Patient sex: M
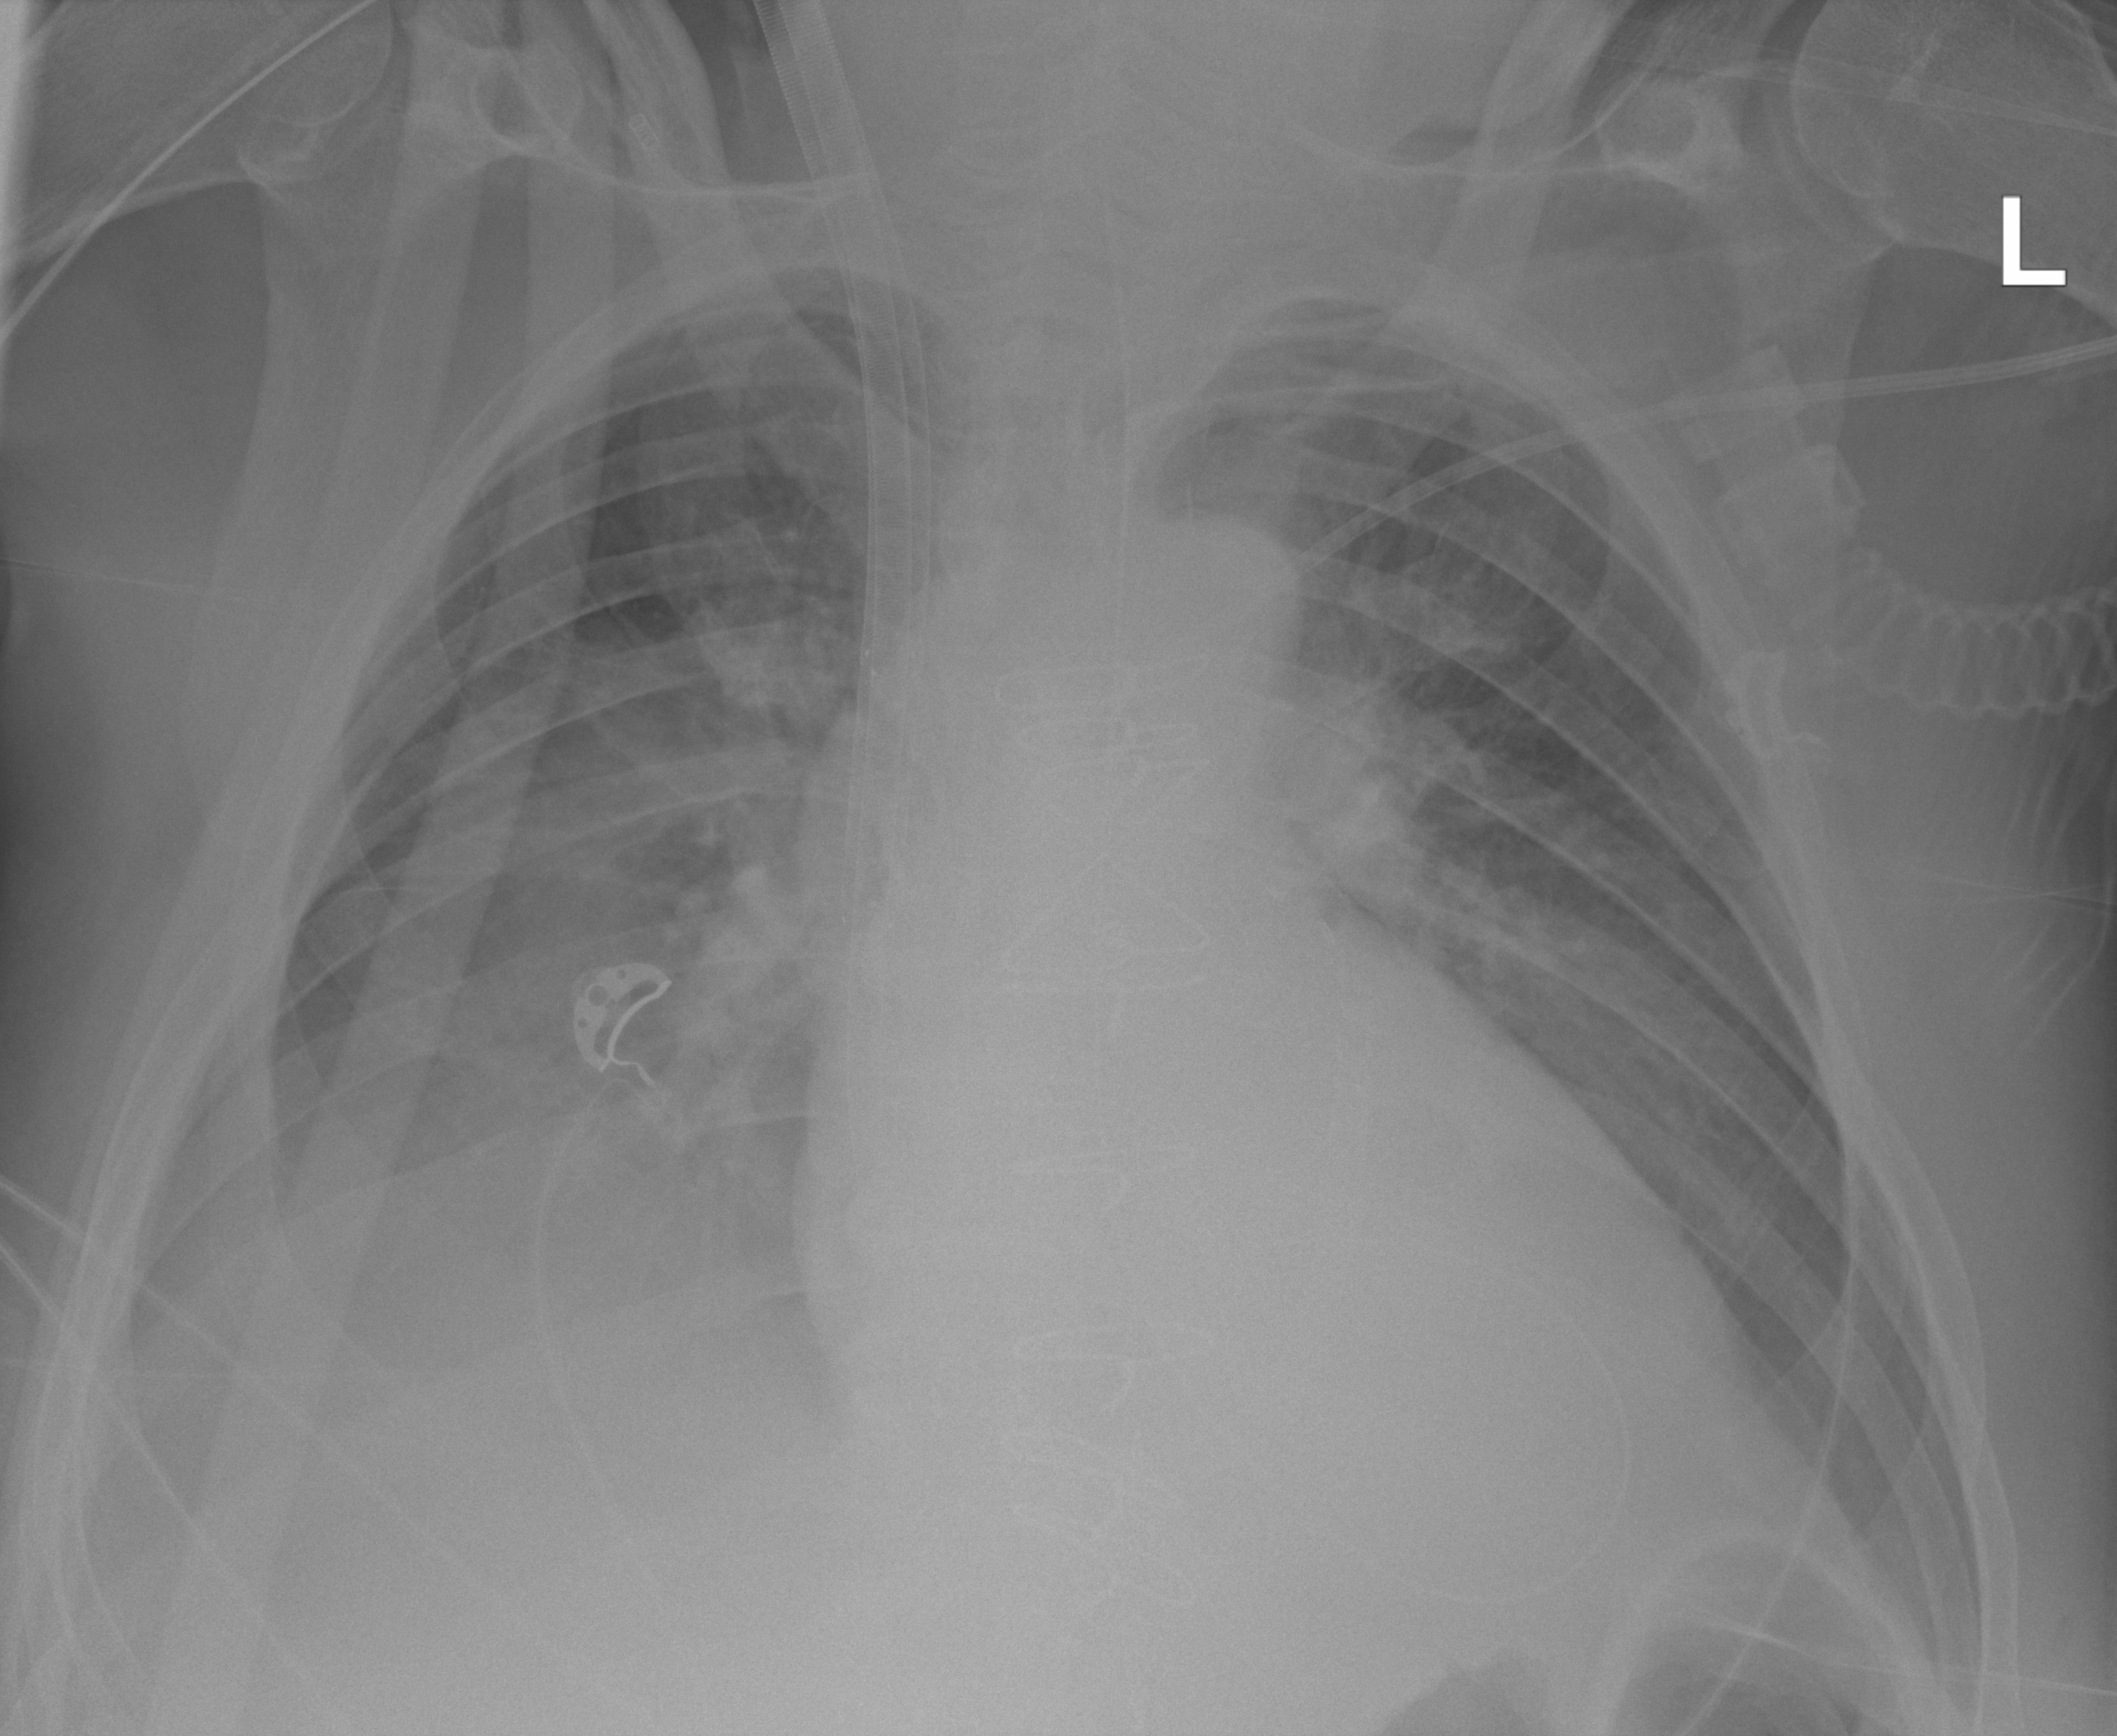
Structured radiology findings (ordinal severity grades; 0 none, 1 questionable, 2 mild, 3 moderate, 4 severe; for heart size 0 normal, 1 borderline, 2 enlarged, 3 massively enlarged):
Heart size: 2
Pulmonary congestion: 2
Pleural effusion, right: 3
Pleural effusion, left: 2
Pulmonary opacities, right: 0
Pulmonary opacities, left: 0
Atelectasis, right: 3
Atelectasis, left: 2